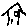
Label: house